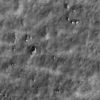
Label: not_dusty